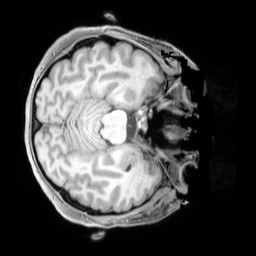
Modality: T1w
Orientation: axial